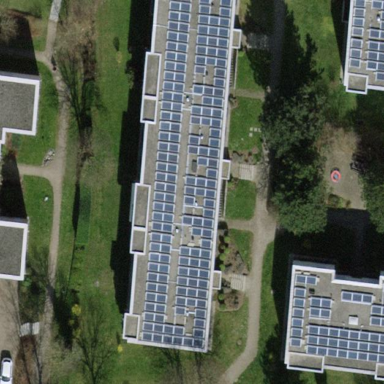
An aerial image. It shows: Solar power generator using photovoltaic panels.